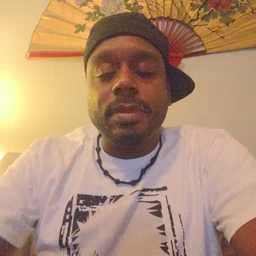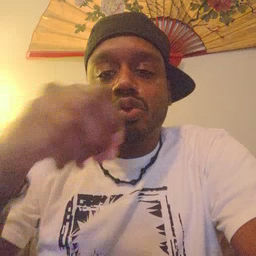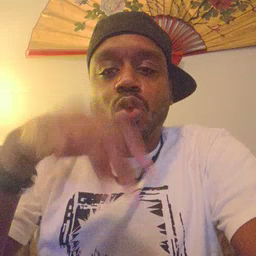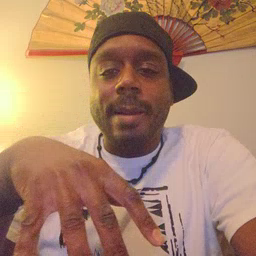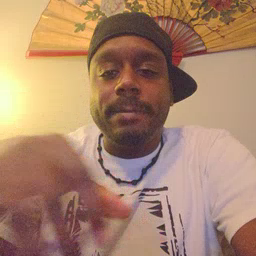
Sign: drop